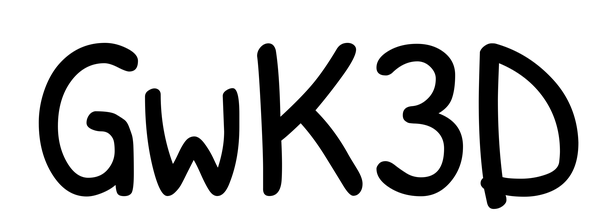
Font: PatrickHand-Regular